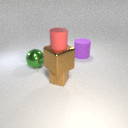
large green metal sphere to the left of small brown rubber cube